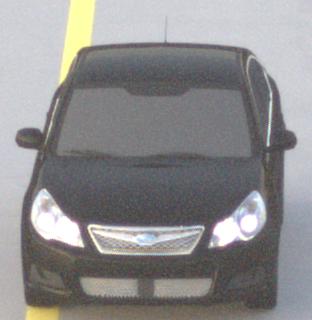
Make: Subaru
Model: Legacy 2.0R
Detailed model: Legacy (IV) Limousine
Model produced from: 2007/09
Model produced until: 2008/10
Doors: 4
Color: black
Road condition: dry road
Daytime: sunrise or sunset
Contrast: low contrast